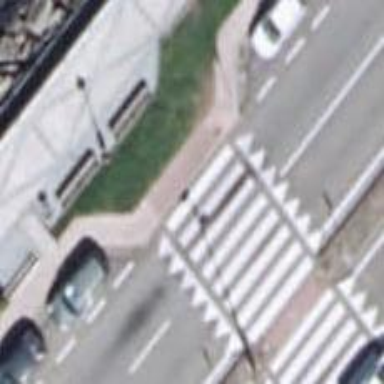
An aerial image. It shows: Marked crossing on the road.